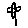
Label: flower